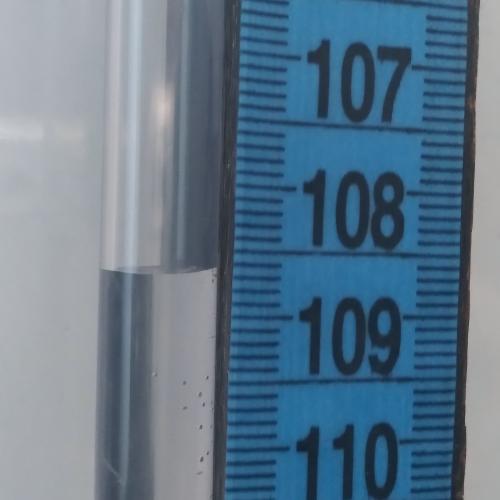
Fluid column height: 108.6 cm